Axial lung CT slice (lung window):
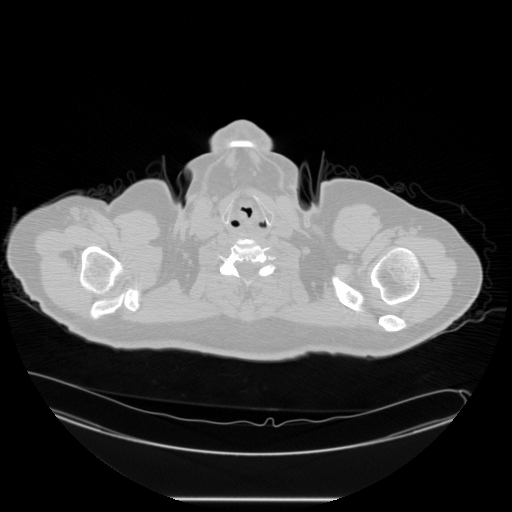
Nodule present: no